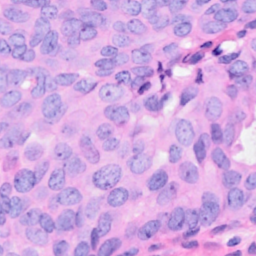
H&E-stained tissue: Breast